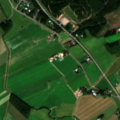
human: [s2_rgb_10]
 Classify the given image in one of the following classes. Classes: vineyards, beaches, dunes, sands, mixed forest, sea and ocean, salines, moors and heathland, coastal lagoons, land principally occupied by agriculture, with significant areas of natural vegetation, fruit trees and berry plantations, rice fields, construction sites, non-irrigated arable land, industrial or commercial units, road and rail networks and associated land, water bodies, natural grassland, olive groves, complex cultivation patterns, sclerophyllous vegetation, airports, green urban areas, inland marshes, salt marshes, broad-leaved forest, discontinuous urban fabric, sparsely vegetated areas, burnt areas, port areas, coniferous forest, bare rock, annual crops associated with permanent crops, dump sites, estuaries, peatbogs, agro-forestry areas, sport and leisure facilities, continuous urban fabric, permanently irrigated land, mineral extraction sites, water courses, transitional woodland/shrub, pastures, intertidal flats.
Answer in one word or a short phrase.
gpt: discontinuous urban fabric, non-irrigated arable land, land principally occupied by agriculture, with significant areas of natural vegetation, transitional woodland/shrub